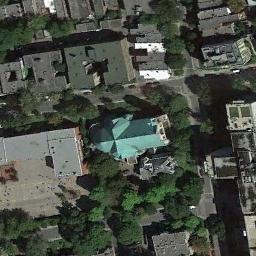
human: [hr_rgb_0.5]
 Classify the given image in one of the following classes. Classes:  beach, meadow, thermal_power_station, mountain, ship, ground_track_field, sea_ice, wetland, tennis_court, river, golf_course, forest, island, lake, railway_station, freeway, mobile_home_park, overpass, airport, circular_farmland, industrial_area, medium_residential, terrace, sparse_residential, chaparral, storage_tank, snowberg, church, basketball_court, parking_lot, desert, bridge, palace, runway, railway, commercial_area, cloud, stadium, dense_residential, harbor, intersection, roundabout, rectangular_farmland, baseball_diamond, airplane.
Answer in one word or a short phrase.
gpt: church